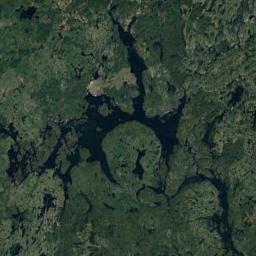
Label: lake